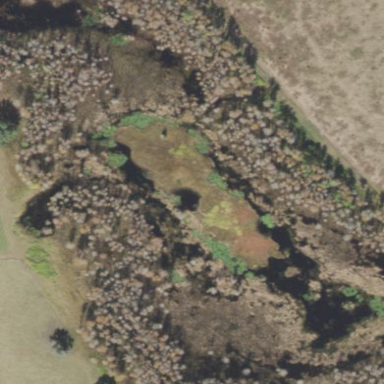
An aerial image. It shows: Marsh wetland.